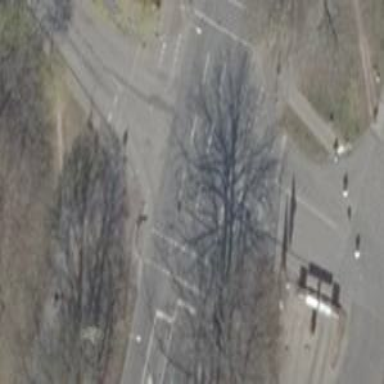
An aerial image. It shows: Road crossing with traffic signals.